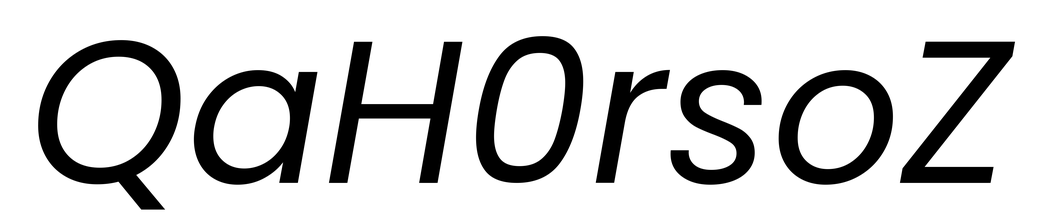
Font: Poppins-Italic